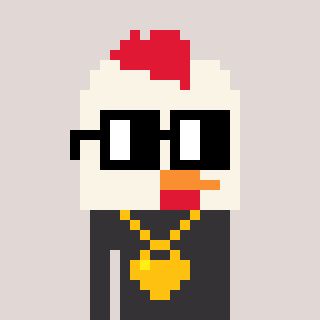
a pixel art character with square black glasses, a chicken-shaped head and a grayscale-colored body on a warm background